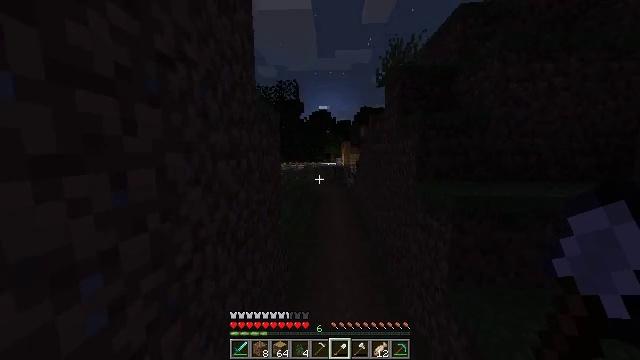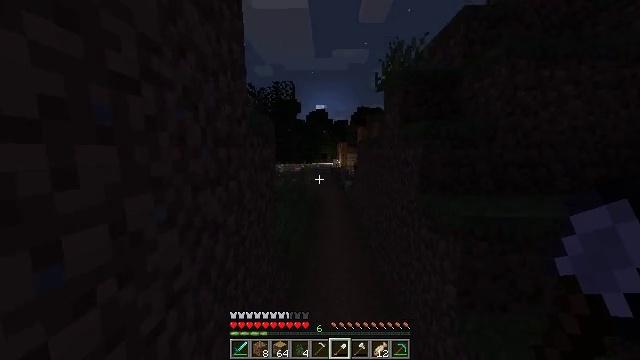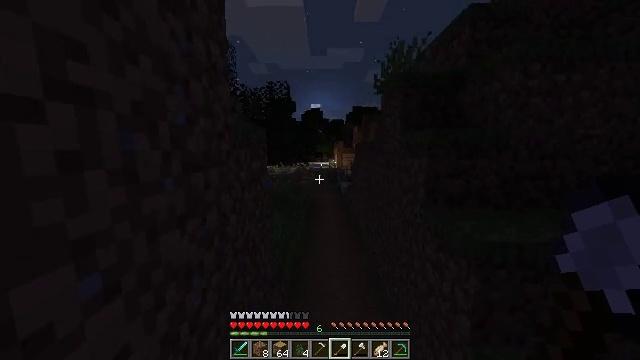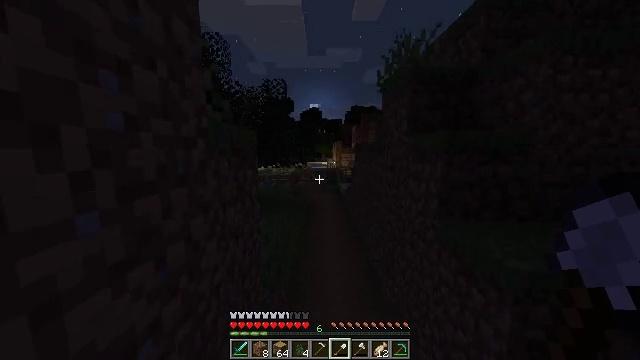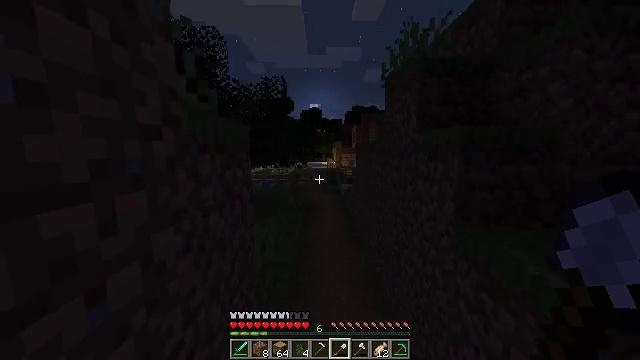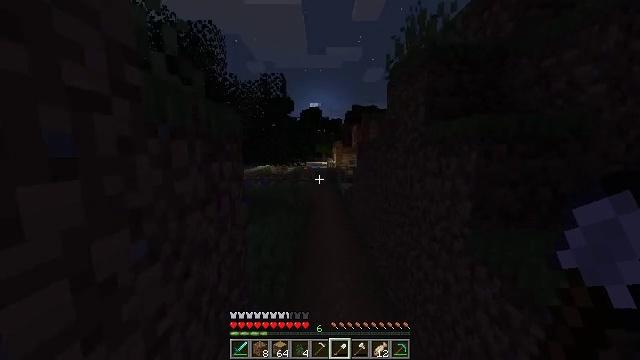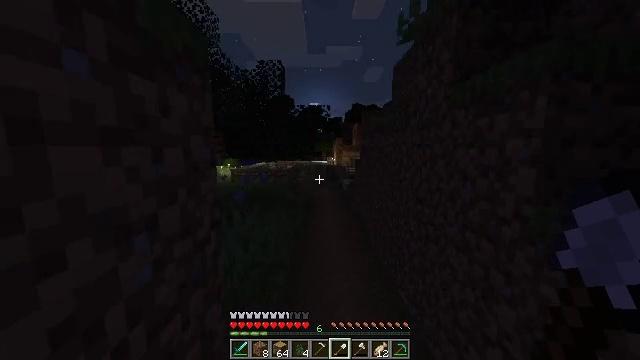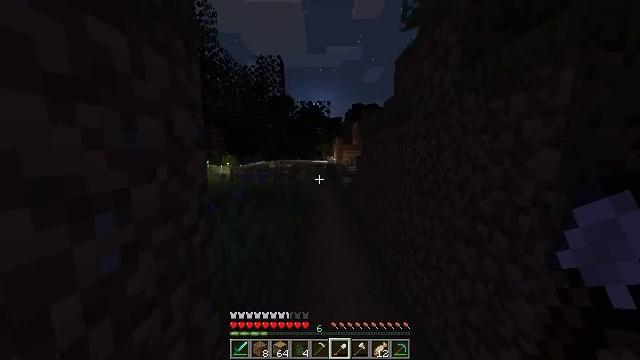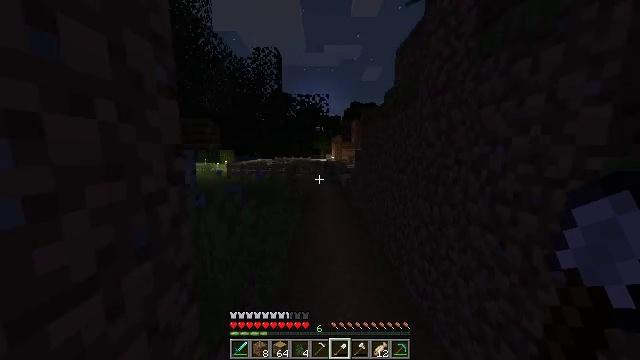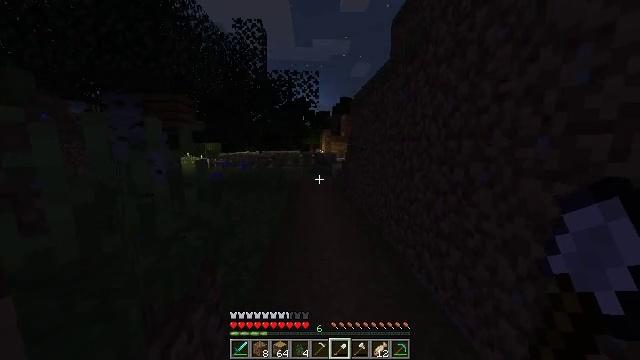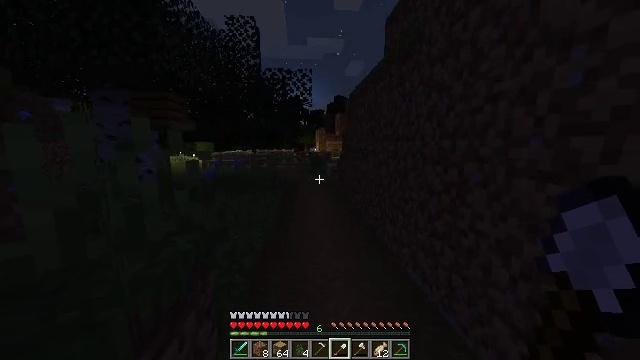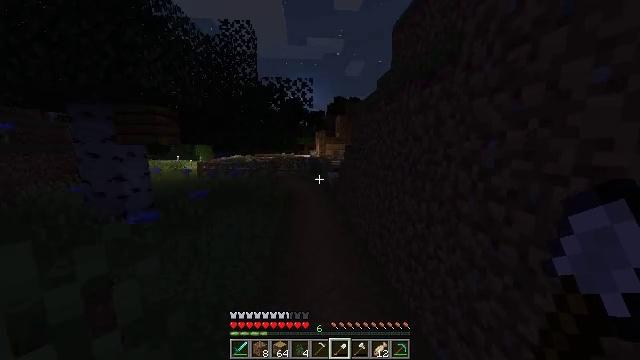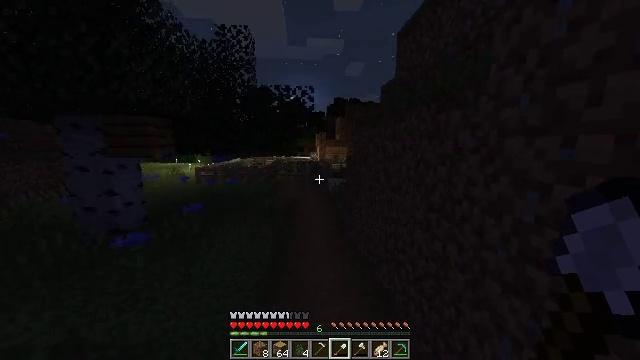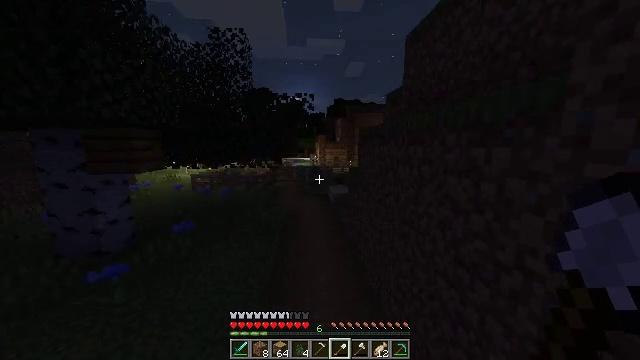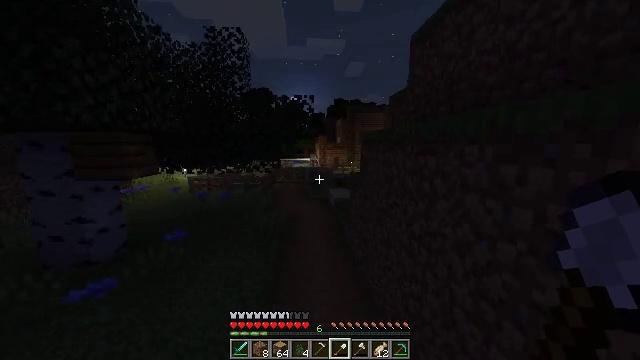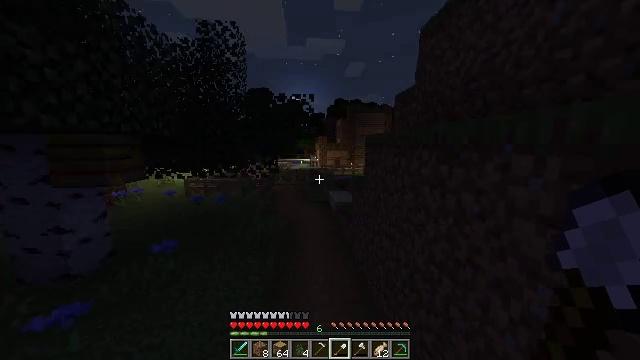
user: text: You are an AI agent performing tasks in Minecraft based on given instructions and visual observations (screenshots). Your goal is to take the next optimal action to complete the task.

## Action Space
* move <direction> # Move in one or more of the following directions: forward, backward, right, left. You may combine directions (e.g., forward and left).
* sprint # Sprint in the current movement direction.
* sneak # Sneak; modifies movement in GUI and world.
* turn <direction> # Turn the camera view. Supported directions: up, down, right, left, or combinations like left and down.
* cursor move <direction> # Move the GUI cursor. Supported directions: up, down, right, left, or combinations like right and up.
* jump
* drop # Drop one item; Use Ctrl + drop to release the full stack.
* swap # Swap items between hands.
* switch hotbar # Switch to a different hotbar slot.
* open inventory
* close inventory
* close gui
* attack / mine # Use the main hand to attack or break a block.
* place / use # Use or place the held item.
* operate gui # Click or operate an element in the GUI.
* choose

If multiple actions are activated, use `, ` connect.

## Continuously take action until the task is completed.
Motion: motion action
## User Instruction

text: Harvest the birch sapling for later use.
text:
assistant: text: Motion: move forward, jump
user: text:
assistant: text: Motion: move forward, turn right, jump
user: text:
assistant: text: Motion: move forward, jump
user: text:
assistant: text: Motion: move forward, jump
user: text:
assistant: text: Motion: move forward, jump
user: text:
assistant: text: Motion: move forward, jump
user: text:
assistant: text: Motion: move forward, jump
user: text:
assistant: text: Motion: move forward, jump
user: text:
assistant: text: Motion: move forward, turn right, jump
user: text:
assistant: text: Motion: move forward, turn right, jump
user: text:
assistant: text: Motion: move forward, jump
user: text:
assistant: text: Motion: move forward, jump
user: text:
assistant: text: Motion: move forward, jump
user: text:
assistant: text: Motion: move forward, jump
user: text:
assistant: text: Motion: move forward, jump
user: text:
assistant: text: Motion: move forward, jump
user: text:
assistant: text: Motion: move forward, jump
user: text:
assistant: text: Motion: move forward, jump
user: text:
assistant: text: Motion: move forward, jump
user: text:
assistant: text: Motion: move forward, jump
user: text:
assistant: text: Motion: move forward, jump
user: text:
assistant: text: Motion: move forward, jump
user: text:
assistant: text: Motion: move forward, jump
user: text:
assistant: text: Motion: move forward, jump
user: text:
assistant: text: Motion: move forward, jump
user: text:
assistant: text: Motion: move forward, jump
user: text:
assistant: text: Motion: move forward, jump
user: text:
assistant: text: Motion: move forward, jump
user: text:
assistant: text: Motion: move forward, jump
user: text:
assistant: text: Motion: move forward